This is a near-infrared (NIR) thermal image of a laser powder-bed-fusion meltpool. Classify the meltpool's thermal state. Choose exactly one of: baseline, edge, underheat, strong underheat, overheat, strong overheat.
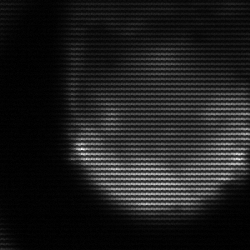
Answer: edge